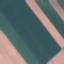
Land use / land cover: AnnualCrop